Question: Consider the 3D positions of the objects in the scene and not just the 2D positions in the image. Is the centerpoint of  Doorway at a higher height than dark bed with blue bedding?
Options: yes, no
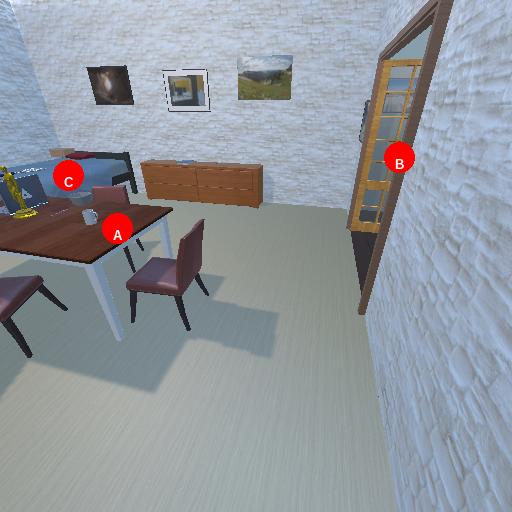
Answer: yes